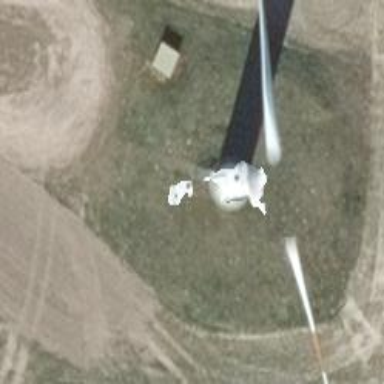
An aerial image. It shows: Wind generator using wind turbines of horizontal axis.